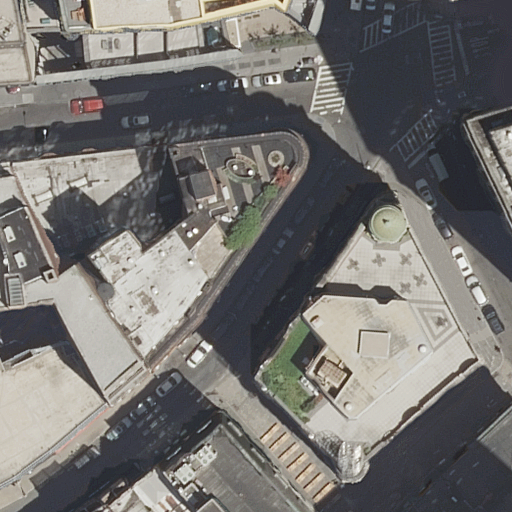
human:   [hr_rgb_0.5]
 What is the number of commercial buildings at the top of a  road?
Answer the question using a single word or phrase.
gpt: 0

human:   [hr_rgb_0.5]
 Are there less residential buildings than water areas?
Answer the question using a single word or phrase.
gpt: no

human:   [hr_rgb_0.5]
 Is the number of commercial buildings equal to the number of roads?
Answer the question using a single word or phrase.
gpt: no

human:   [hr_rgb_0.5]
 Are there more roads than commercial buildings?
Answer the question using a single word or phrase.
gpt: yes

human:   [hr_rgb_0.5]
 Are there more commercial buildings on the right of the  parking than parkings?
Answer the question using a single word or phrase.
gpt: no

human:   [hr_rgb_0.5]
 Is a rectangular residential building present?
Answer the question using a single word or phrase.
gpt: yes

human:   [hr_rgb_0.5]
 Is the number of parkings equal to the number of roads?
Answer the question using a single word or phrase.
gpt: no

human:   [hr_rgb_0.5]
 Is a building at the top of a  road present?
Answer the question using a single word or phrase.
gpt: yes

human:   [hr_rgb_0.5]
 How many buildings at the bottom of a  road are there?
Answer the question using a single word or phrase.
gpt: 13

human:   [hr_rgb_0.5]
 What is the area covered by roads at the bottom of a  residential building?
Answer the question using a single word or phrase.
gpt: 0m2

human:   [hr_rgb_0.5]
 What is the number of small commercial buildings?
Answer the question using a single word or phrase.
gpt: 0

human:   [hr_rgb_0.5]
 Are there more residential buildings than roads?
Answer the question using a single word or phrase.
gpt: yes

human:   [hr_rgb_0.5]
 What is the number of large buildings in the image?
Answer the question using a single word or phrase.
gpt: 5

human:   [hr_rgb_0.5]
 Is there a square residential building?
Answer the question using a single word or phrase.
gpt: no

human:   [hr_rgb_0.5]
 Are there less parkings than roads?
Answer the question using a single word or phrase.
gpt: yes

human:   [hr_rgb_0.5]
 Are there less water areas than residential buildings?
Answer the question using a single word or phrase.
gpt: yes

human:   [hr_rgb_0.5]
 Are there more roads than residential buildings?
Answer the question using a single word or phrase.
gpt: no

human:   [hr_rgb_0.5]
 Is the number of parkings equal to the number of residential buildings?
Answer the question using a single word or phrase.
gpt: no

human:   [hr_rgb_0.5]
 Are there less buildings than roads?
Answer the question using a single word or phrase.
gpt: no

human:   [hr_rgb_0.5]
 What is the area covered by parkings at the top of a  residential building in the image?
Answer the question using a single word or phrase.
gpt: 90m2

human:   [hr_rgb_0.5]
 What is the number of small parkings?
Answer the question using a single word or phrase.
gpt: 1

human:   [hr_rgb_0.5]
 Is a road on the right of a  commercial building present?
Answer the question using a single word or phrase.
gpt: no

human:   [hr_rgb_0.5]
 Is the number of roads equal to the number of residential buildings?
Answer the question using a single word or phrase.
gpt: no

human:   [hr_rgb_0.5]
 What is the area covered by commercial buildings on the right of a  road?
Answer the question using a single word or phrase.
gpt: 0m2

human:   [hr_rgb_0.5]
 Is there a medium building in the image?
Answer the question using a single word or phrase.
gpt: yes

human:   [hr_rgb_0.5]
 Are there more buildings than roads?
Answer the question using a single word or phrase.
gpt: yes

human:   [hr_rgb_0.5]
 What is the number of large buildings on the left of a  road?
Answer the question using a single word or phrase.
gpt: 3

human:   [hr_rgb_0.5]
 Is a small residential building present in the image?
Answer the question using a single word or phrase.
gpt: yes

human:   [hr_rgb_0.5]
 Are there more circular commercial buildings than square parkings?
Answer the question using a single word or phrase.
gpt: no

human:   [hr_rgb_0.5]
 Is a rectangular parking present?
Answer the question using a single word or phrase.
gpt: yes

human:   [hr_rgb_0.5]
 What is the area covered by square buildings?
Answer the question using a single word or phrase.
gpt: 0m2

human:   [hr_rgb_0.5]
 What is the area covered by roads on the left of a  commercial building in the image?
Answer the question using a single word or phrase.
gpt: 0m2

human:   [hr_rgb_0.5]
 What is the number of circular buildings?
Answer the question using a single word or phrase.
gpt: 0

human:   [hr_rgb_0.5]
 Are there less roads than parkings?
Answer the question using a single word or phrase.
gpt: no

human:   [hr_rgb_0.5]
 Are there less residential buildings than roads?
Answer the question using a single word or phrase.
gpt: no

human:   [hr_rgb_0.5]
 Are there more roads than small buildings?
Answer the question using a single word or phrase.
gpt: yes